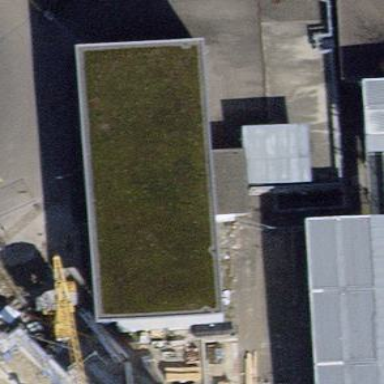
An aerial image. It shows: Public building.